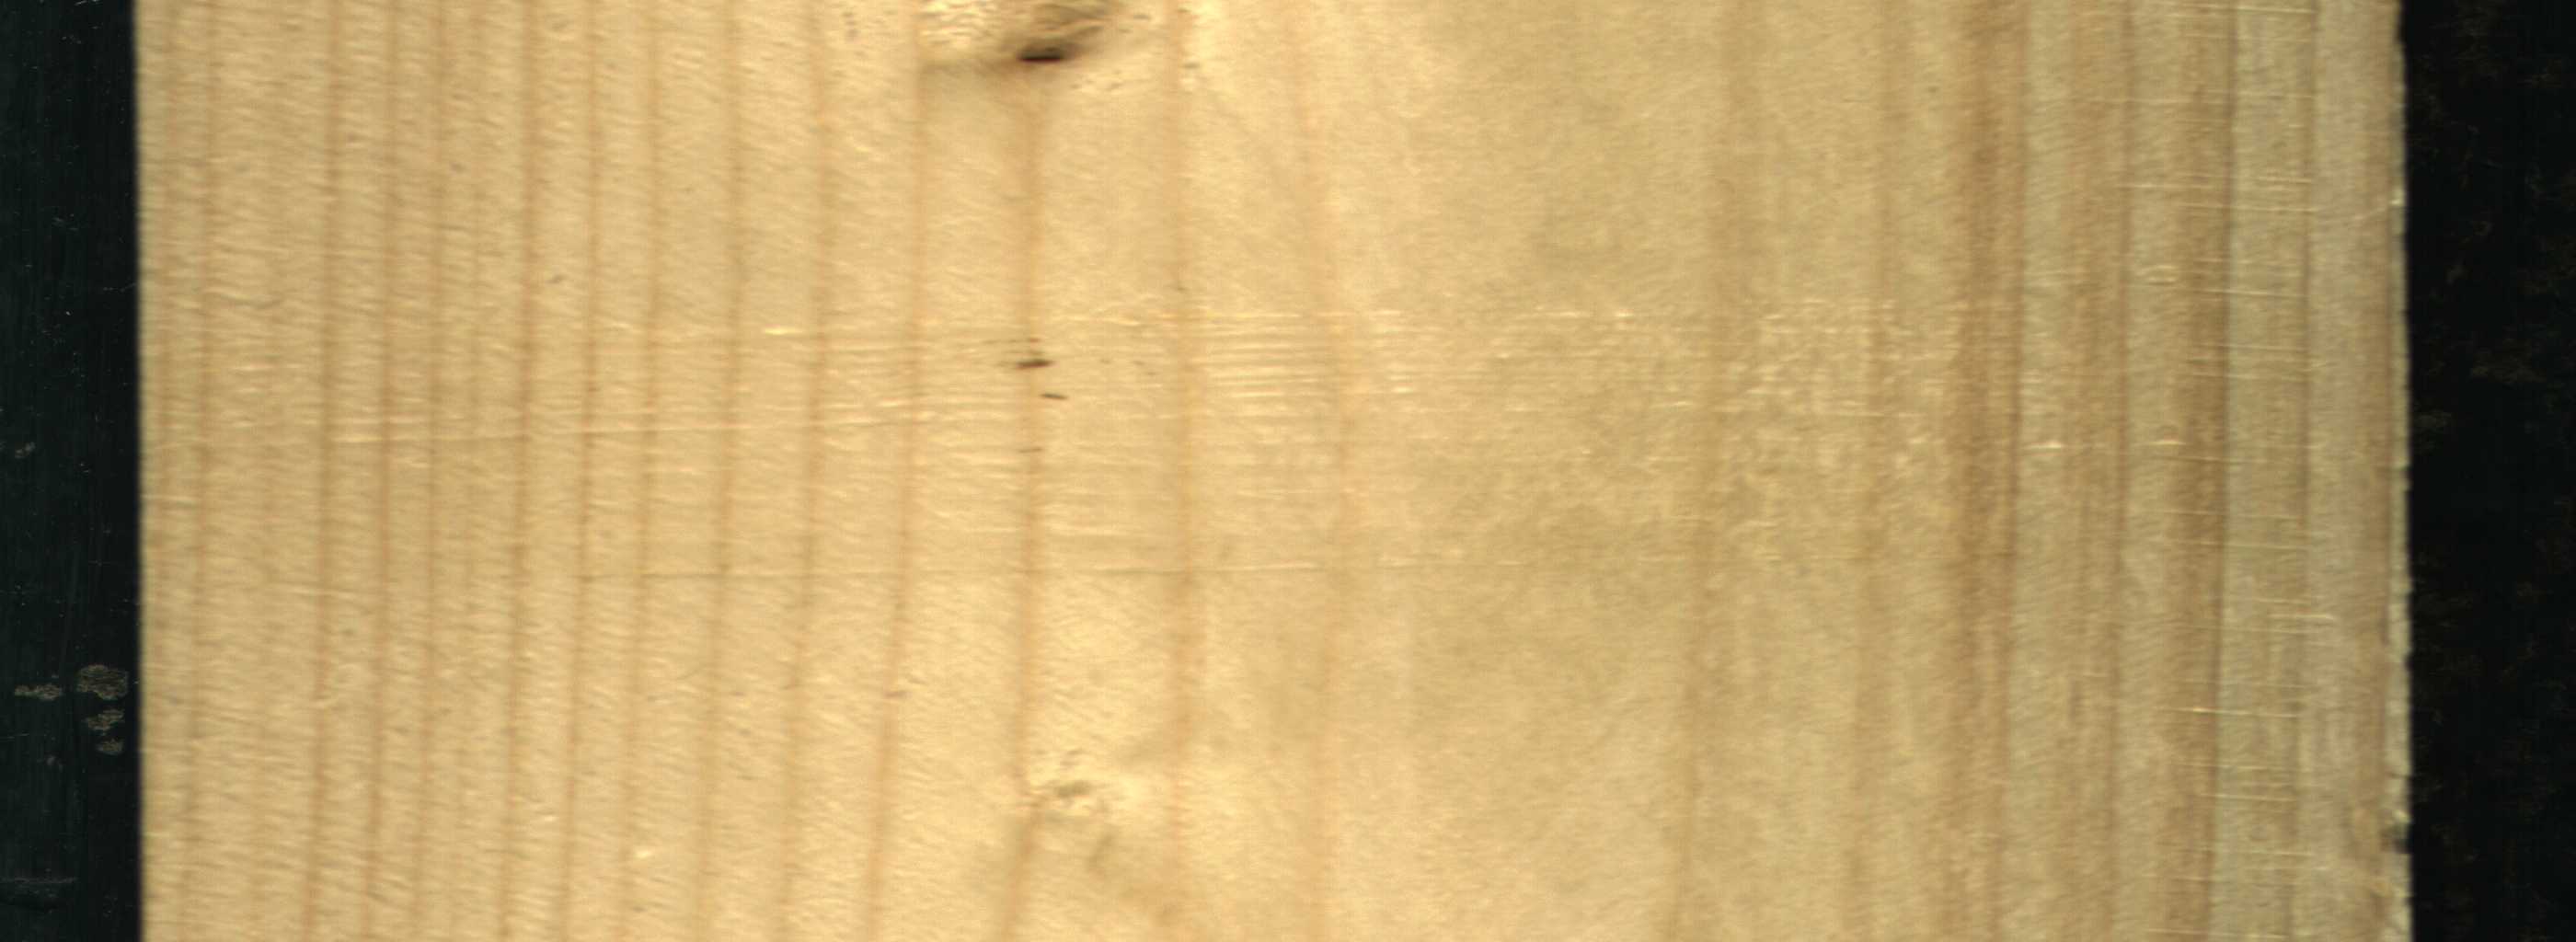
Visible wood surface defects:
Live_Knot